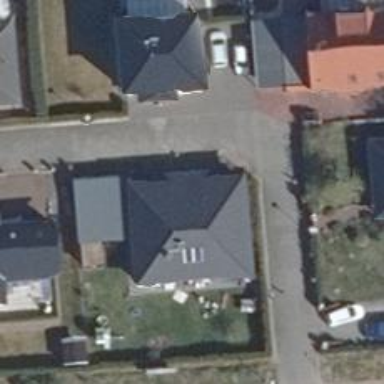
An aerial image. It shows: Residential road.